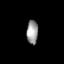
Tissue: lung
Cell type: Epithelial cells
Senescence score: 0.176
Nuclear area (px): 270
Mean DAPI intensity: 151.407